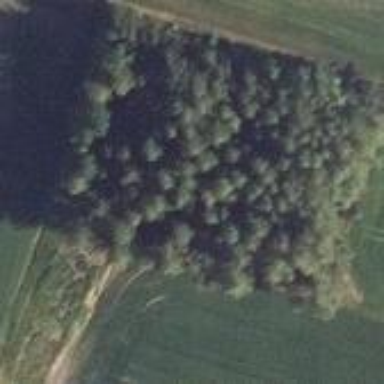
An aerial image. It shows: Forest area.